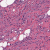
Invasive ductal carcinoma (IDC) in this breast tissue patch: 1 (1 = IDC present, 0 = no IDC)